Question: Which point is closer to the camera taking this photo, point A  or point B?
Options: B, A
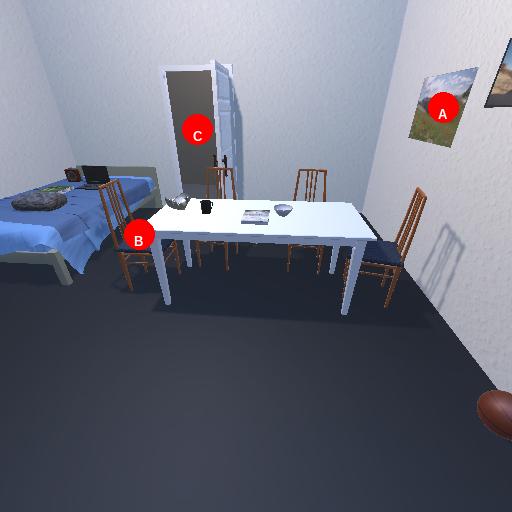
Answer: B